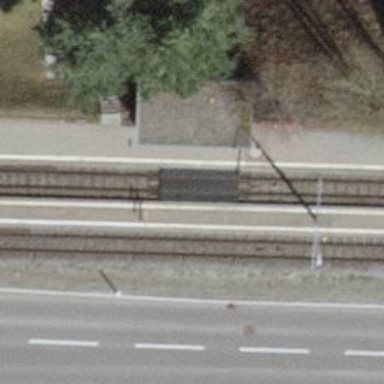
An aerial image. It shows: Narrow-gauge railway track with one electrified contact line.